Aerial crown-view tile of a tropical tree (Barro Colorado Island, Panama), acquired 20240716:
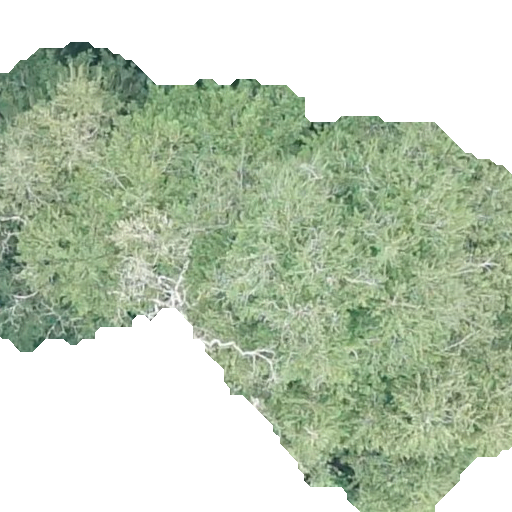
Species: Quararibea pterocalyx
GBIF accepted scientific name: Quararibea pterocalyx
Crown area: 291.934 m²